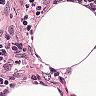
Metastatic tissue present: no